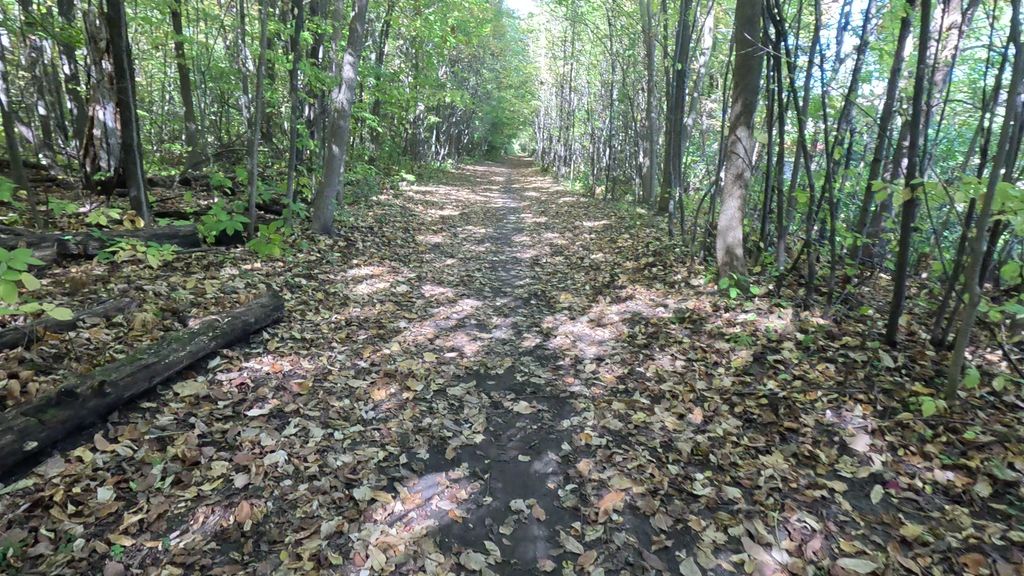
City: ottawa-gatineau